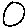
Label: circle